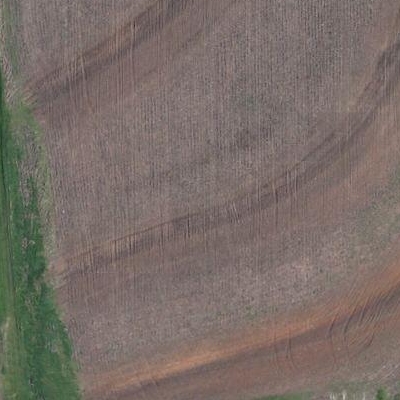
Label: bField